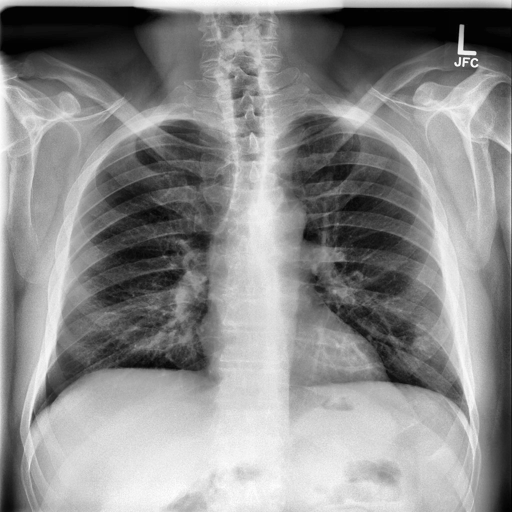
Finding: NORMAL